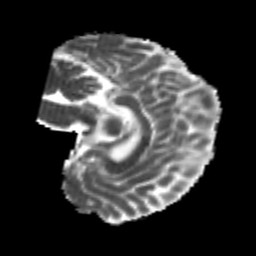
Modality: MD
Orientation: sagittal
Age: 23
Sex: female
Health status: healthy
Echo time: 0.074 s